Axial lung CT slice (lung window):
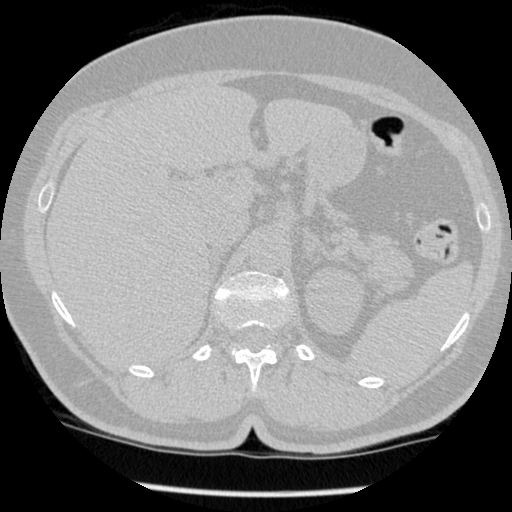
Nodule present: no